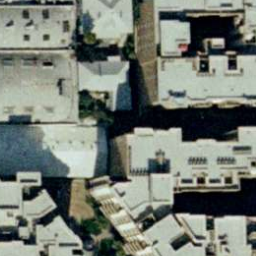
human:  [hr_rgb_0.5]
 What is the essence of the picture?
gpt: buildings